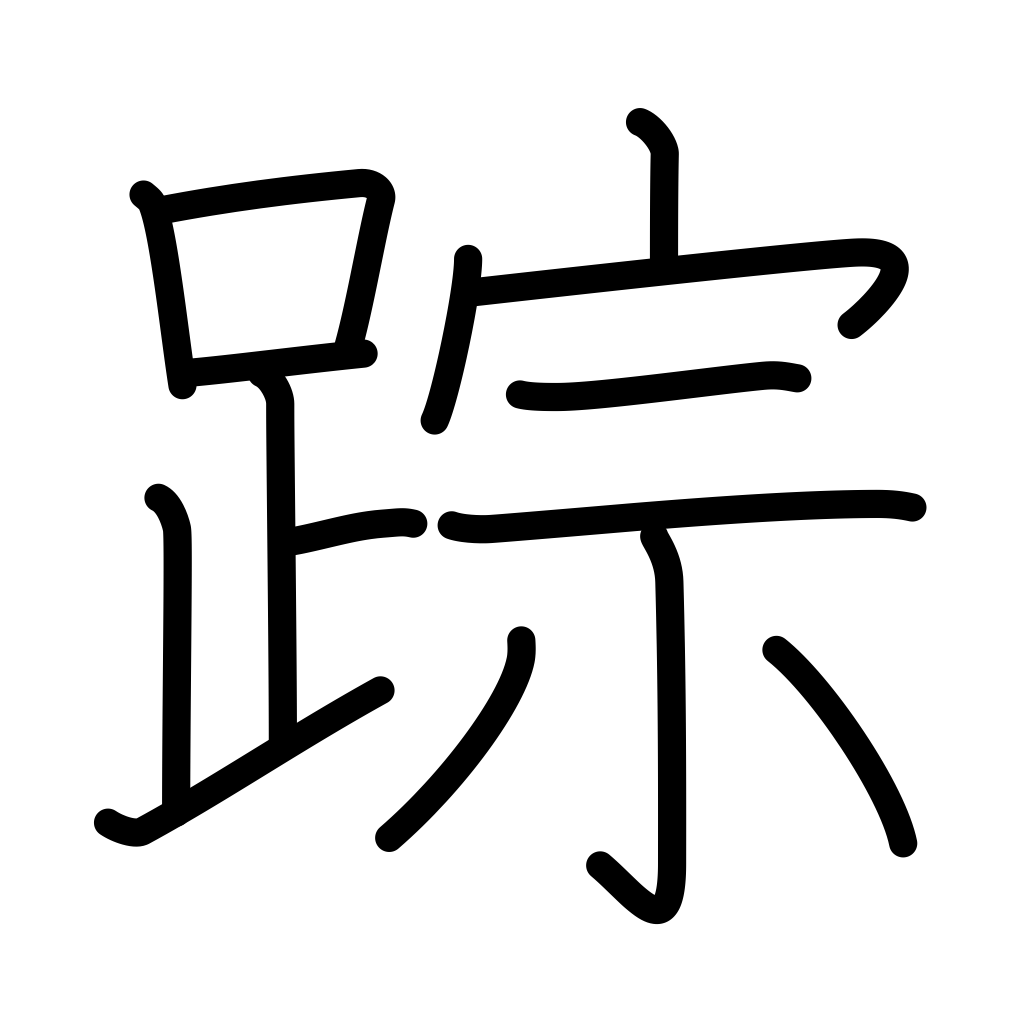
Meaning: remains, clue, footprint